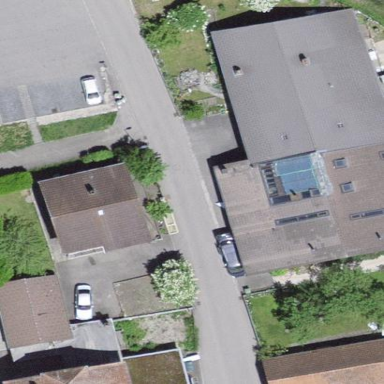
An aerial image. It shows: Residential building.